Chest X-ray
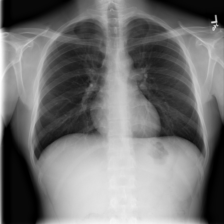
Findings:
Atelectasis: negative
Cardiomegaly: negative
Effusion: negative
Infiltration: negative
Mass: negative
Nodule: negative
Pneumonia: negative
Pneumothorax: negative
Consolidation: negative
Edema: negative
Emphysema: negative
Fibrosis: negative
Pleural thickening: negative
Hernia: negative